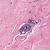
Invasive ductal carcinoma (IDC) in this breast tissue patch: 0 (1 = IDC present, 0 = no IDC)